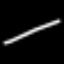
Label: line